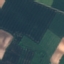
Land use / land cover: AnnualCrop